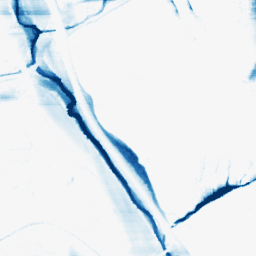
Category: morphological
Decomposition family: morphological_rect
Decomposition parameters: operation: closing
width: 50
height: 5
Upsampling method: sinc_hamming
Upsampling parameters: scale: 2
kernel_size: 8
Upsampling scale: 2